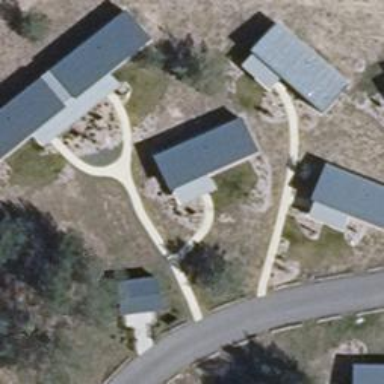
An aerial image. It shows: Concrete footway.